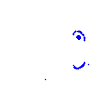
Particle: electron